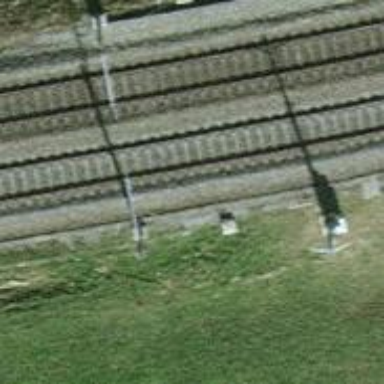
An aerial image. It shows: Single railway track with electrification through contact line.